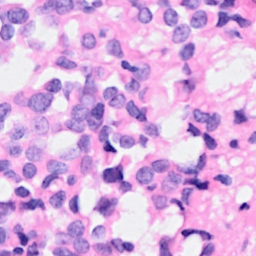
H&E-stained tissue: Breast